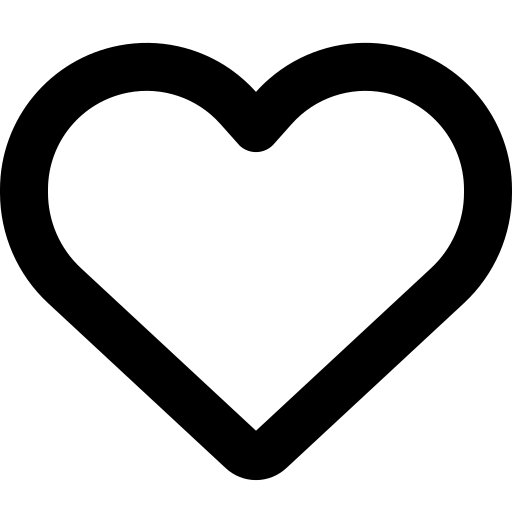
Tags: icon, FontAwesome, fa-icon, outline, heart